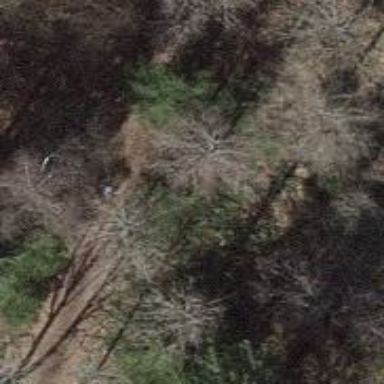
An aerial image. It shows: Path with surface of woodchips.